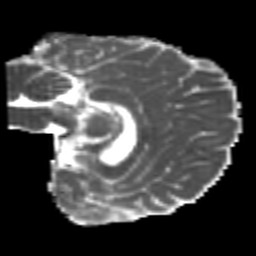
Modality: MD
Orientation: sagittal
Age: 26
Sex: female
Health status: healthy
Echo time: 0.074 s